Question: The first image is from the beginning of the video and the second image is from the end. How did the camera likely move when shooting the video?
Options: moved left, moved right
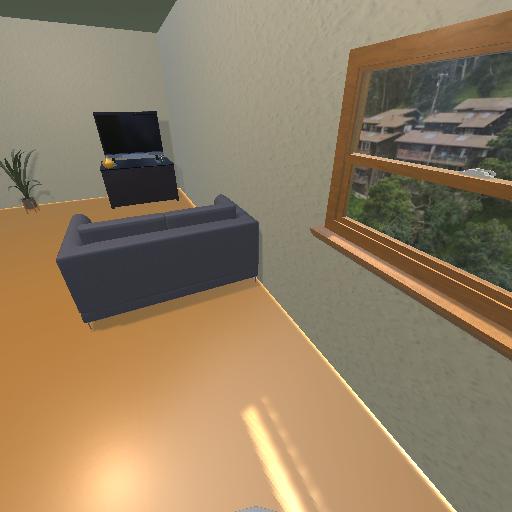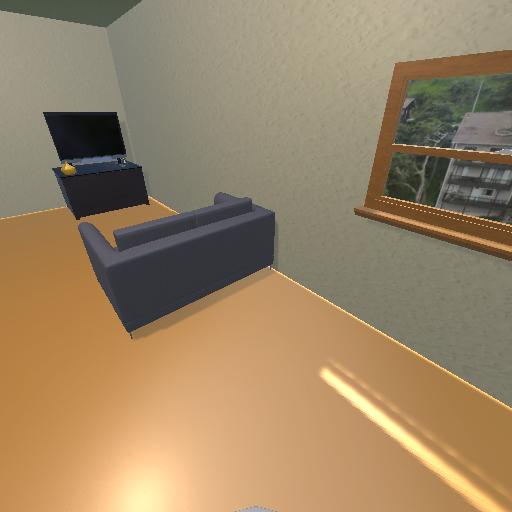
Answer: moved left